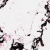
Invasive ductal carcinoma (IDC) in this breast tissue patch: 0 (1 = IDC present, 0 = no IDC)